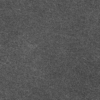
Label: dusty